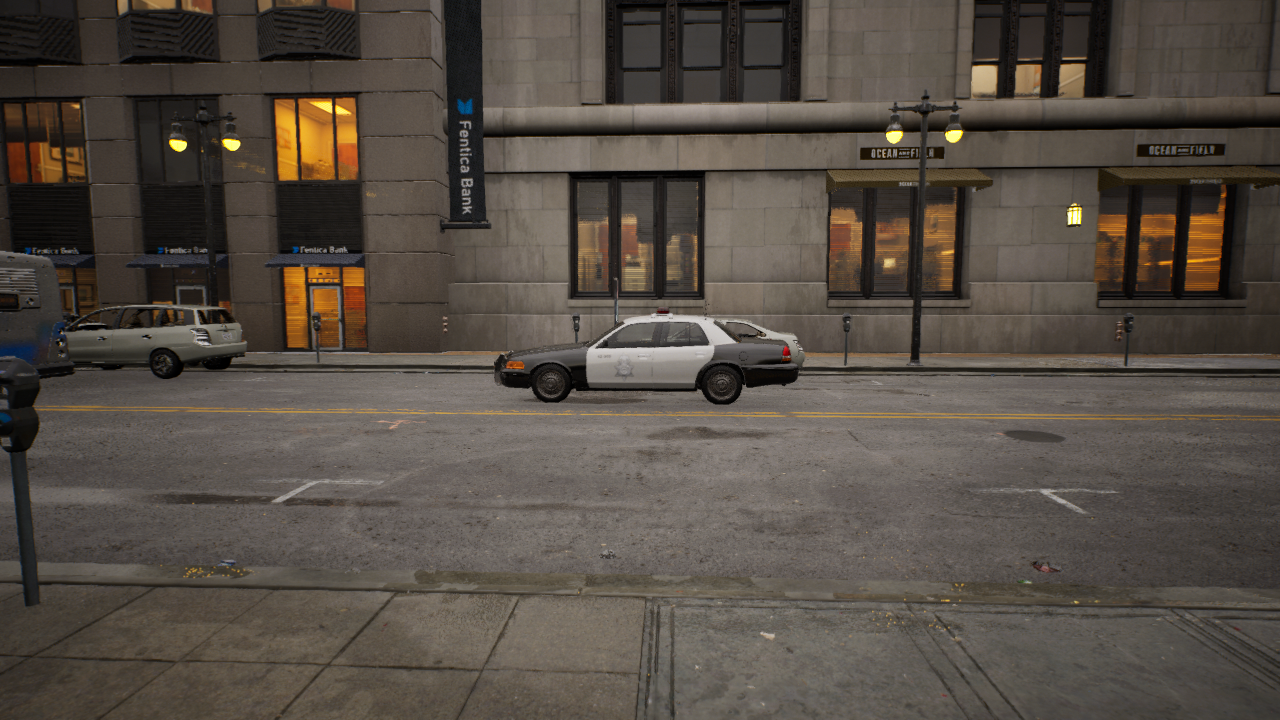
Venue: downtown
Lighting: golden hour
Vehicle rig: sedan